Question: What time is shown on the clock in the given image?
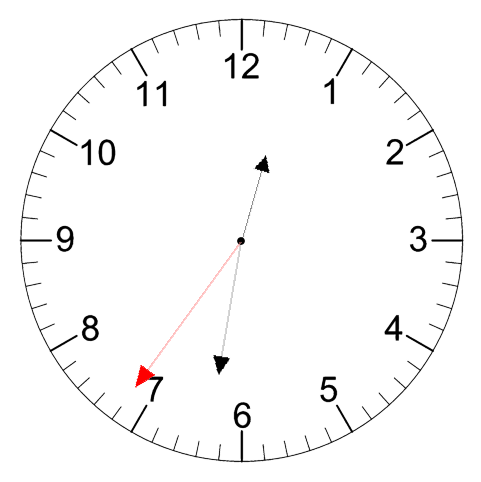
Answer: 12:31:36